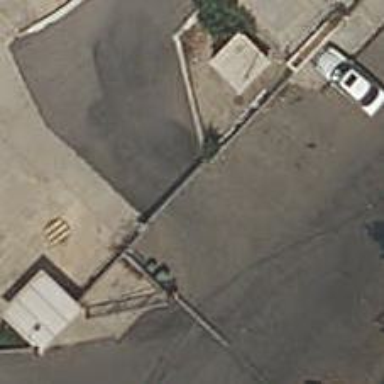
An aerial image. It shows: Swing gate barrier.